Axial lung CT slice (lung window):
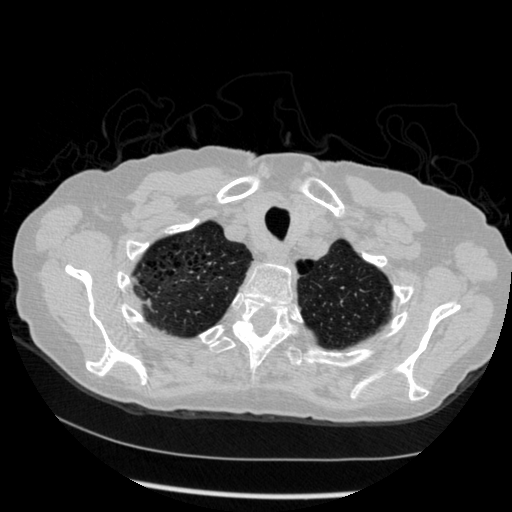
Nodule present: no